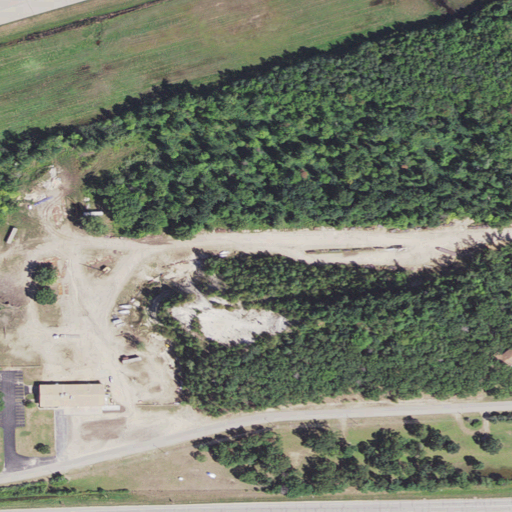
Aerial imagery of mountain in Wisconsin named Camels Hump containing open development, deciduous forest, medium intensity development, low intensity development, high intensity development, and woody wetlands